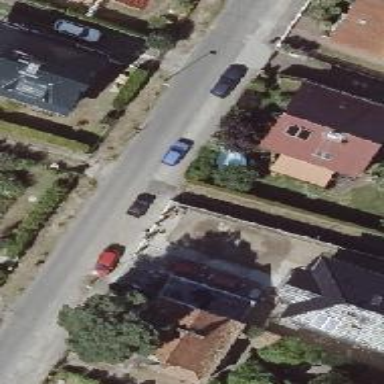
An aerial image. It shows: Residential road with asphalt surface. There is sidewalk on the left side.